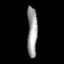
Tissue: lung
Cell type: Epithelial cells
Senescence score: 0.5783
Nuclear area (px): 498
Mean DAPI intensity: 155.094